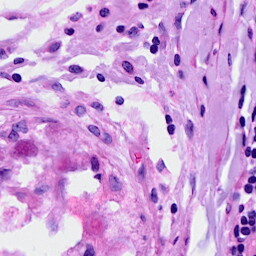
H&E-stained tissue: Breast